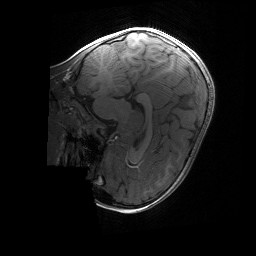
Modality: T1w
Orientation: sagittal
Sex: female
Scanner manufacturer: siemens
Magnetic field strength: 3 T
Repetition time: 1.9 s
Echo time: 0.00243 s